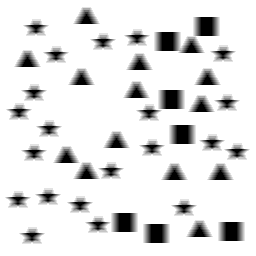
Squares: 7
Triangles: 14
Stars: 21
Total shapes: 42